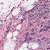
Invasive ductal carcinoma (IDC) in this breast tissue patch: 1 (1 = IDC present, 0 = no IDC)